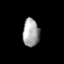
Tissue: prostate
Cell type: T cells
Senescence score: 0.3035
Nuclear area (px): 450
Mean DAPI intensity: 165.682